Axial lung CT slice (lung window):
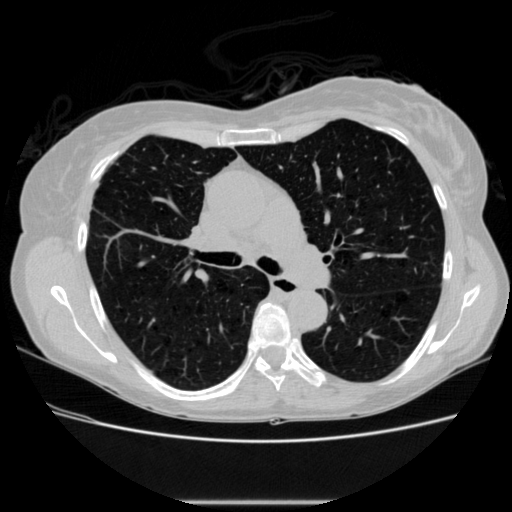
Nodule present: no